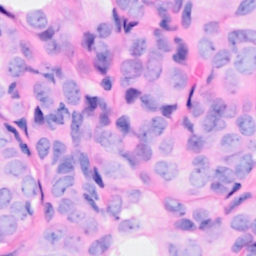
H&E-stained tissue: Breast